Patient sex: M
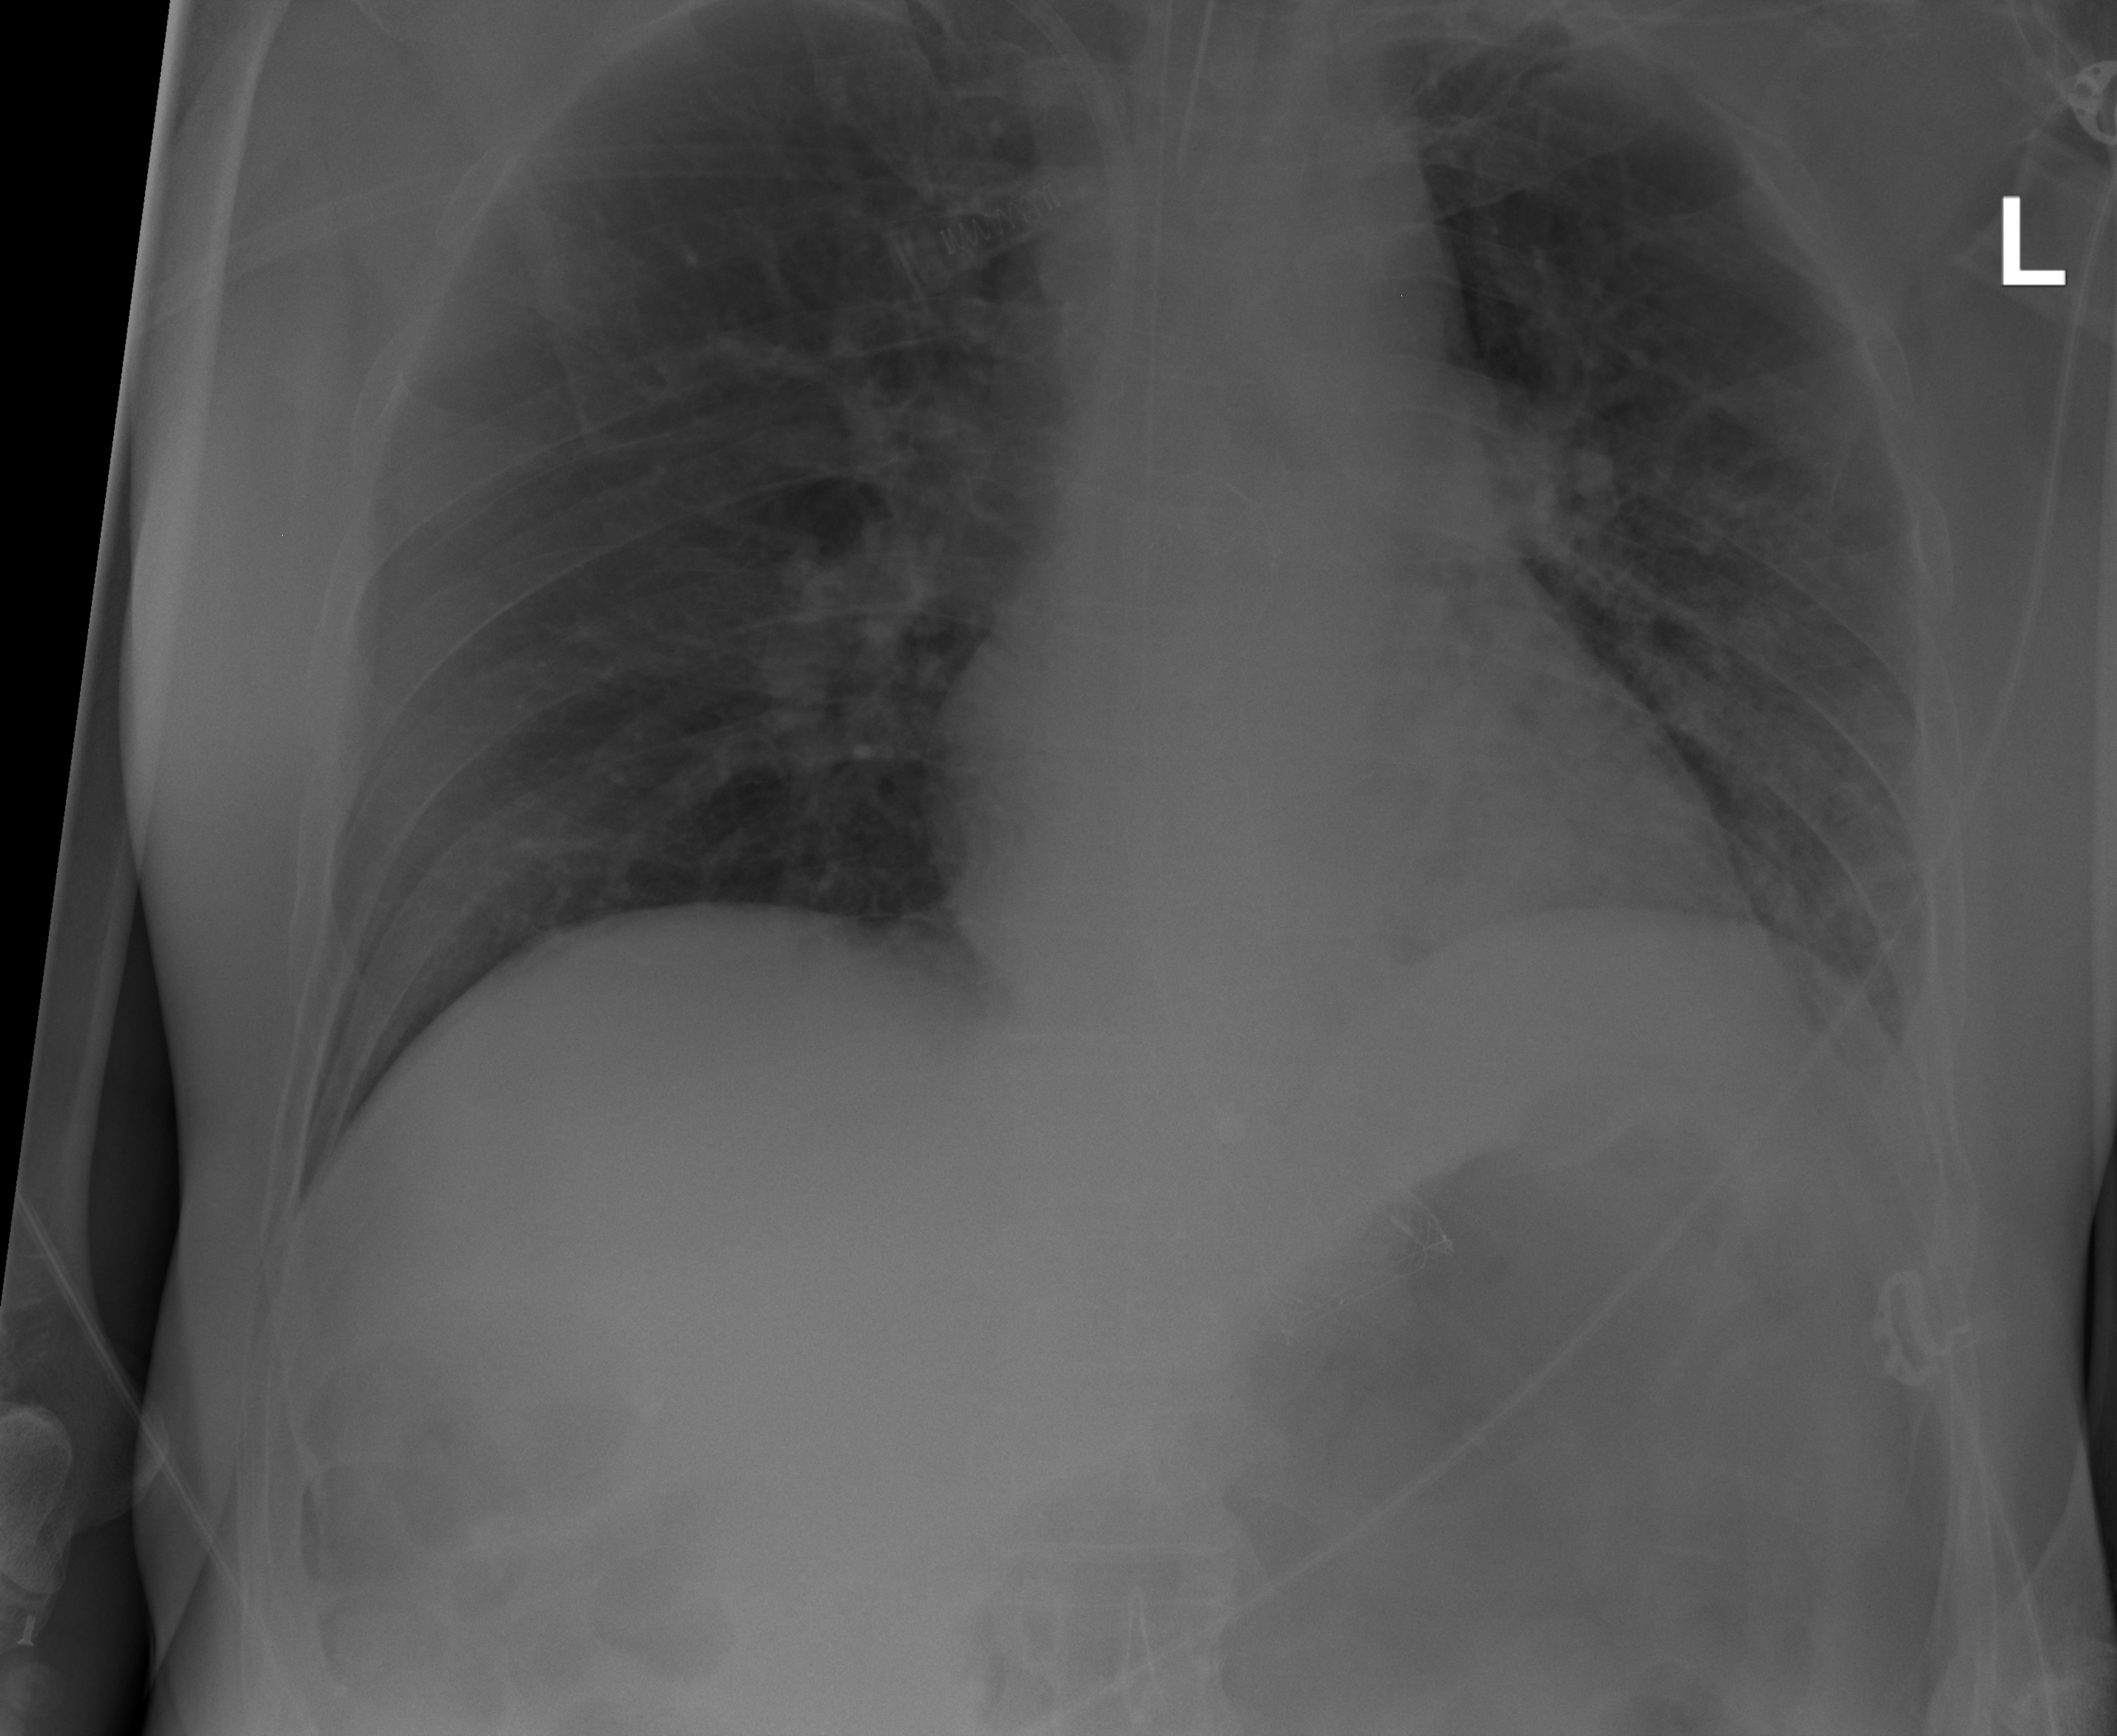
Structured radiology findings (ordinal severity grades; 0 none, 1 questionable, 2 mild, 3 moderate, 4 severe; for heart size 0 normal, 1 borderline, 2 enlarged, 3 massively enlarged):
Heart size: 0
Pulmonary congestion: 0
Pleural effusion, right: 0
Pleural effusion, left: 0
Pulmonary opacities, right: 0
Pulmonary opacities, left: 0
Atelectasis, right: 0
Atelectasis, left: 2